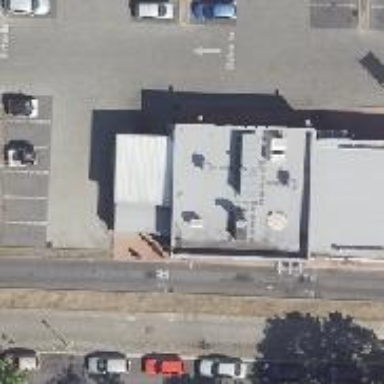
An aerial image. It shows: Fast food establishment.